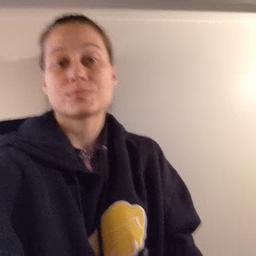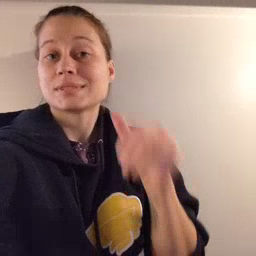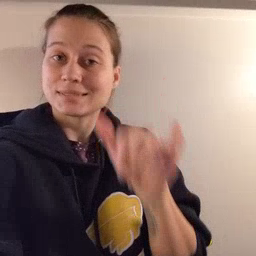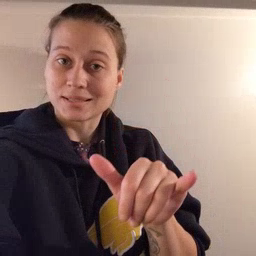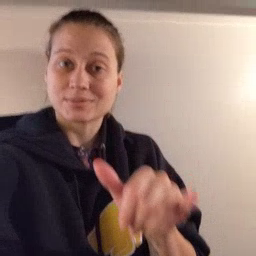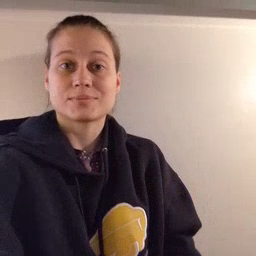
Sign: stay